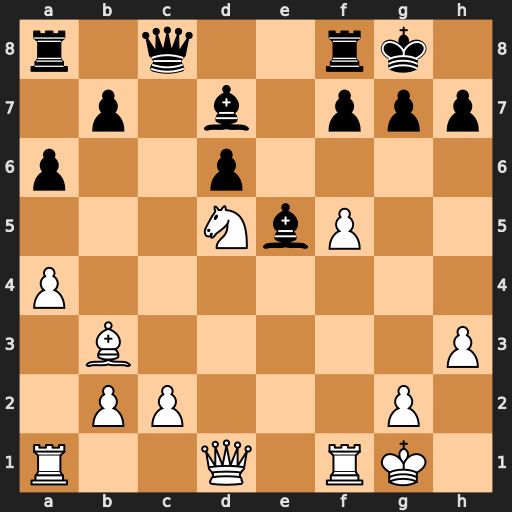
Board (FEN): r1q2rk1/1p1b1ppp/p2p4/3NbP2/P7/1B5P/1PP3P1/R2Q1RK1
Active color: w
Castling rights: -
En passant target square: -
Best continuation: Ne7+ Kh8 Nxc8